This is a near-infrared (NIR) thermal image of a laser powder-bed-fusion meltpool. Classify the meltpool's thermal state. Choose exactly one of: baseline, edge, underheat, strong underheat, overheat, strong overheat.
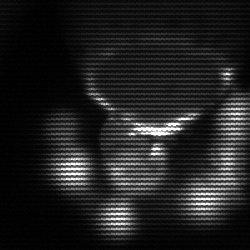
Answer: edge